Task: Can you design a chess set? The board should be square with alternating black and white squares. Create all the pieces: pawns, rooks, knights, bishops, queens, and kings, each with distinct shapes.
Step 4974:
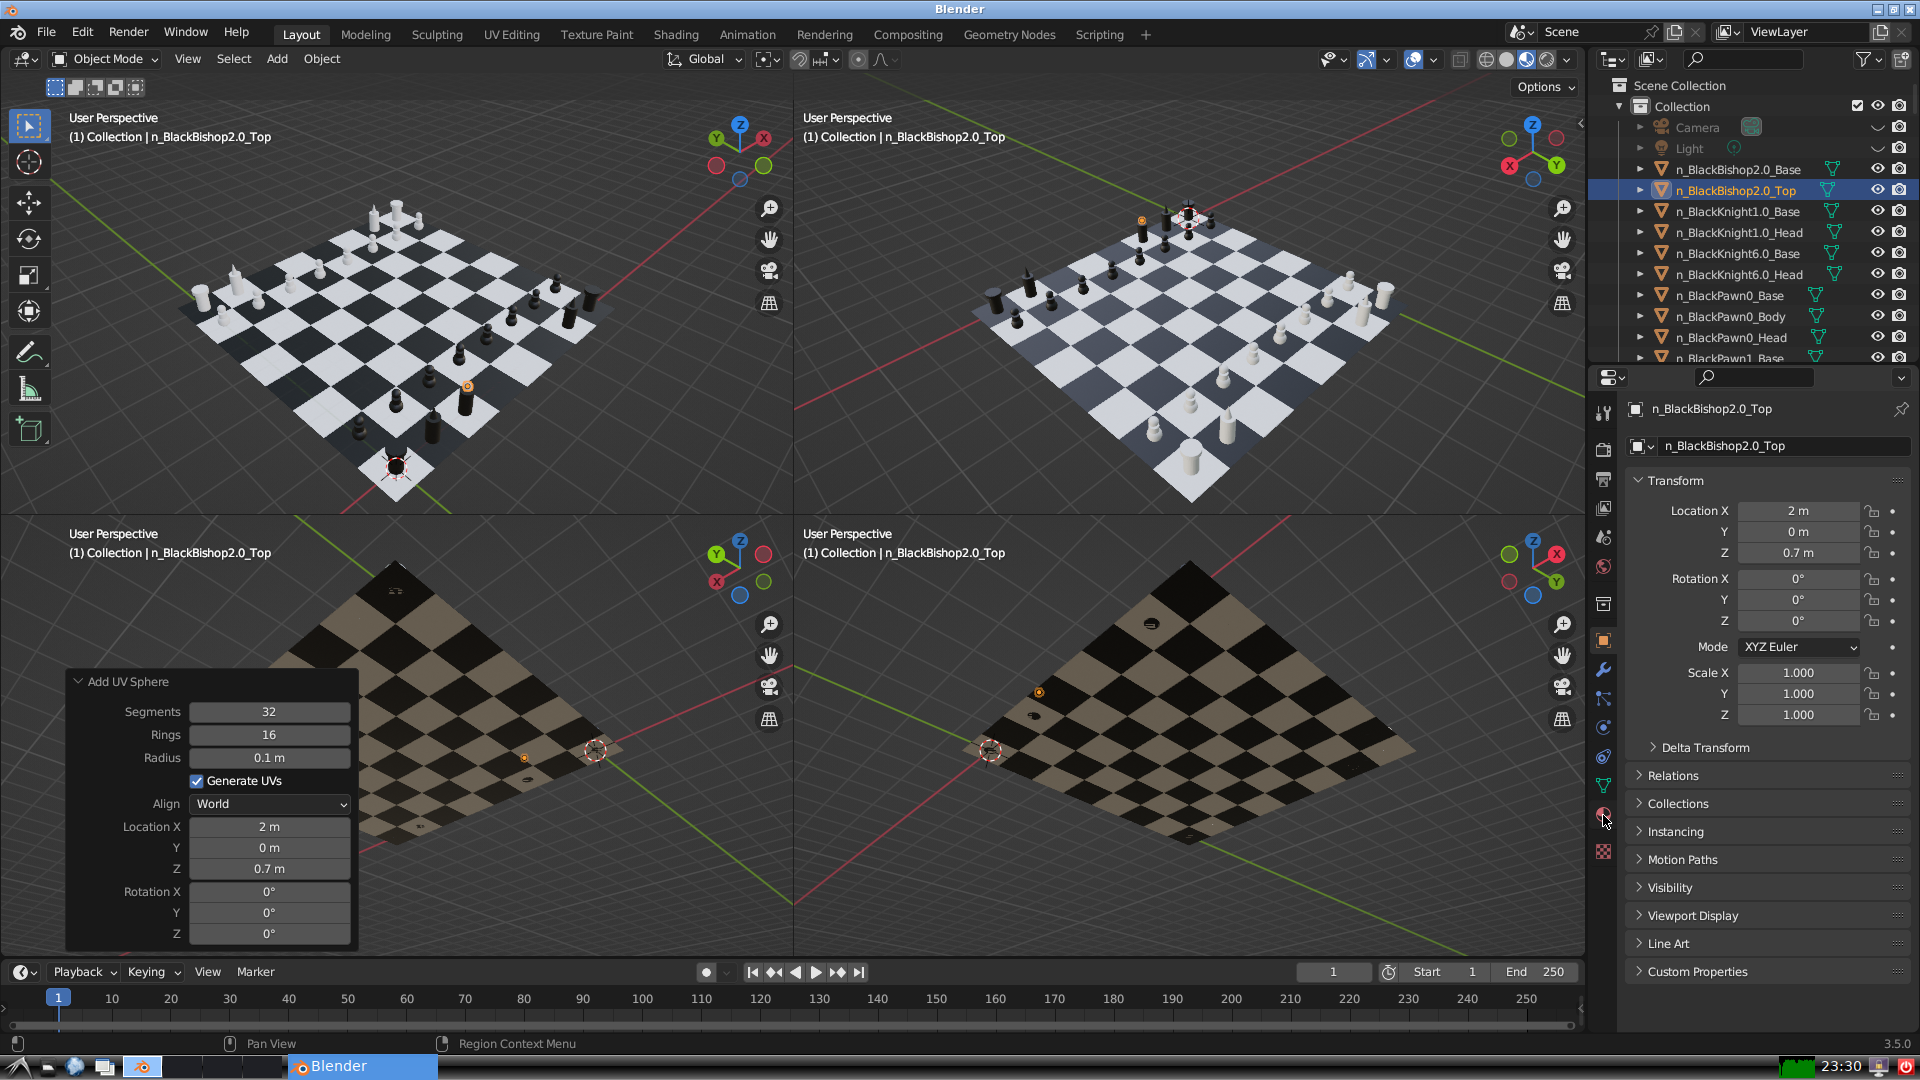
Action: click: no